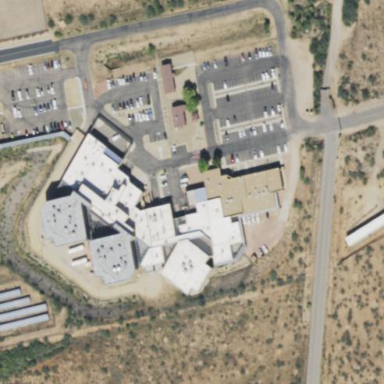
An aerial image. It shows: Police building.